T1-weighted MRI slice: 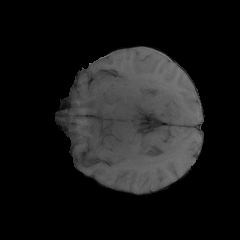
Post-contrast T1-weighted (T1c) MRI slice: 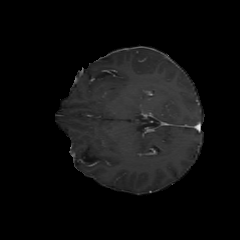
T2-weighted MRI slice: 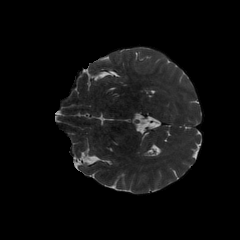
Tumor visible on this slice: yes